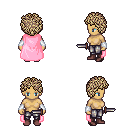
a pixel art fantasy rpg character, female body template, human, tanned skin, pink cape, metal pants, white blonde curly afro hairstyle, white cloth bracers, maroon shoes, dagger, four views (front, back, left, right), 2x2 character sprite sheet, small pixel art, hard edges, no anti-aliasing